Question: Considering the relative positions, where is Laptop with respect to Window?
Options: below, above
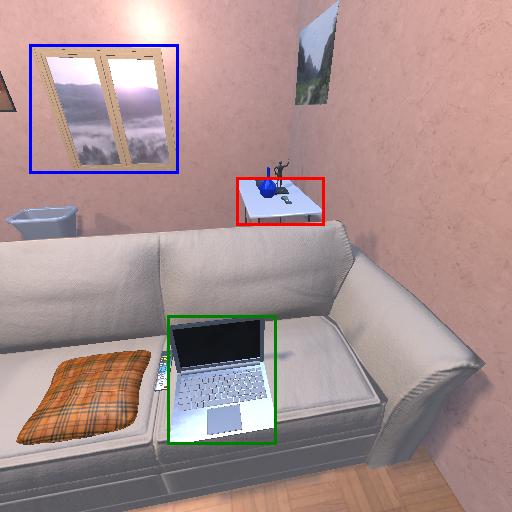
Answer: below